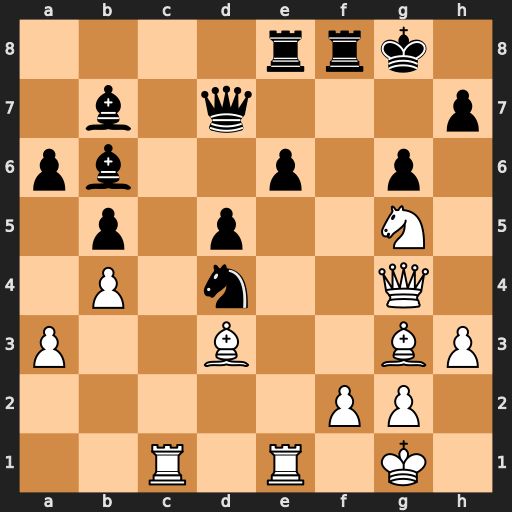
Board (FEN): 4rrk1/1b1q3p/pb2p1p1/1p1p2N1/1P1n2Q1/P2B2BP/5PP1/2R1R1K1
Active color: w
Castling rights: -
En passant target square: -
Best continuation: Nxh7 Qxh7 Bxg6